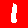
Digit: 1